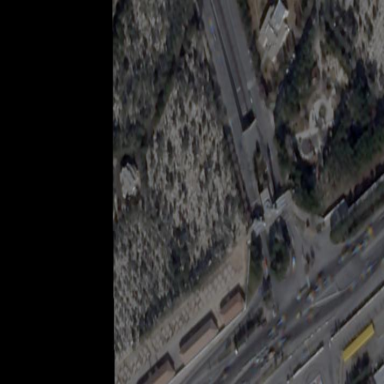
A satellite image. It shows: Cemetery.